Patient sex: M
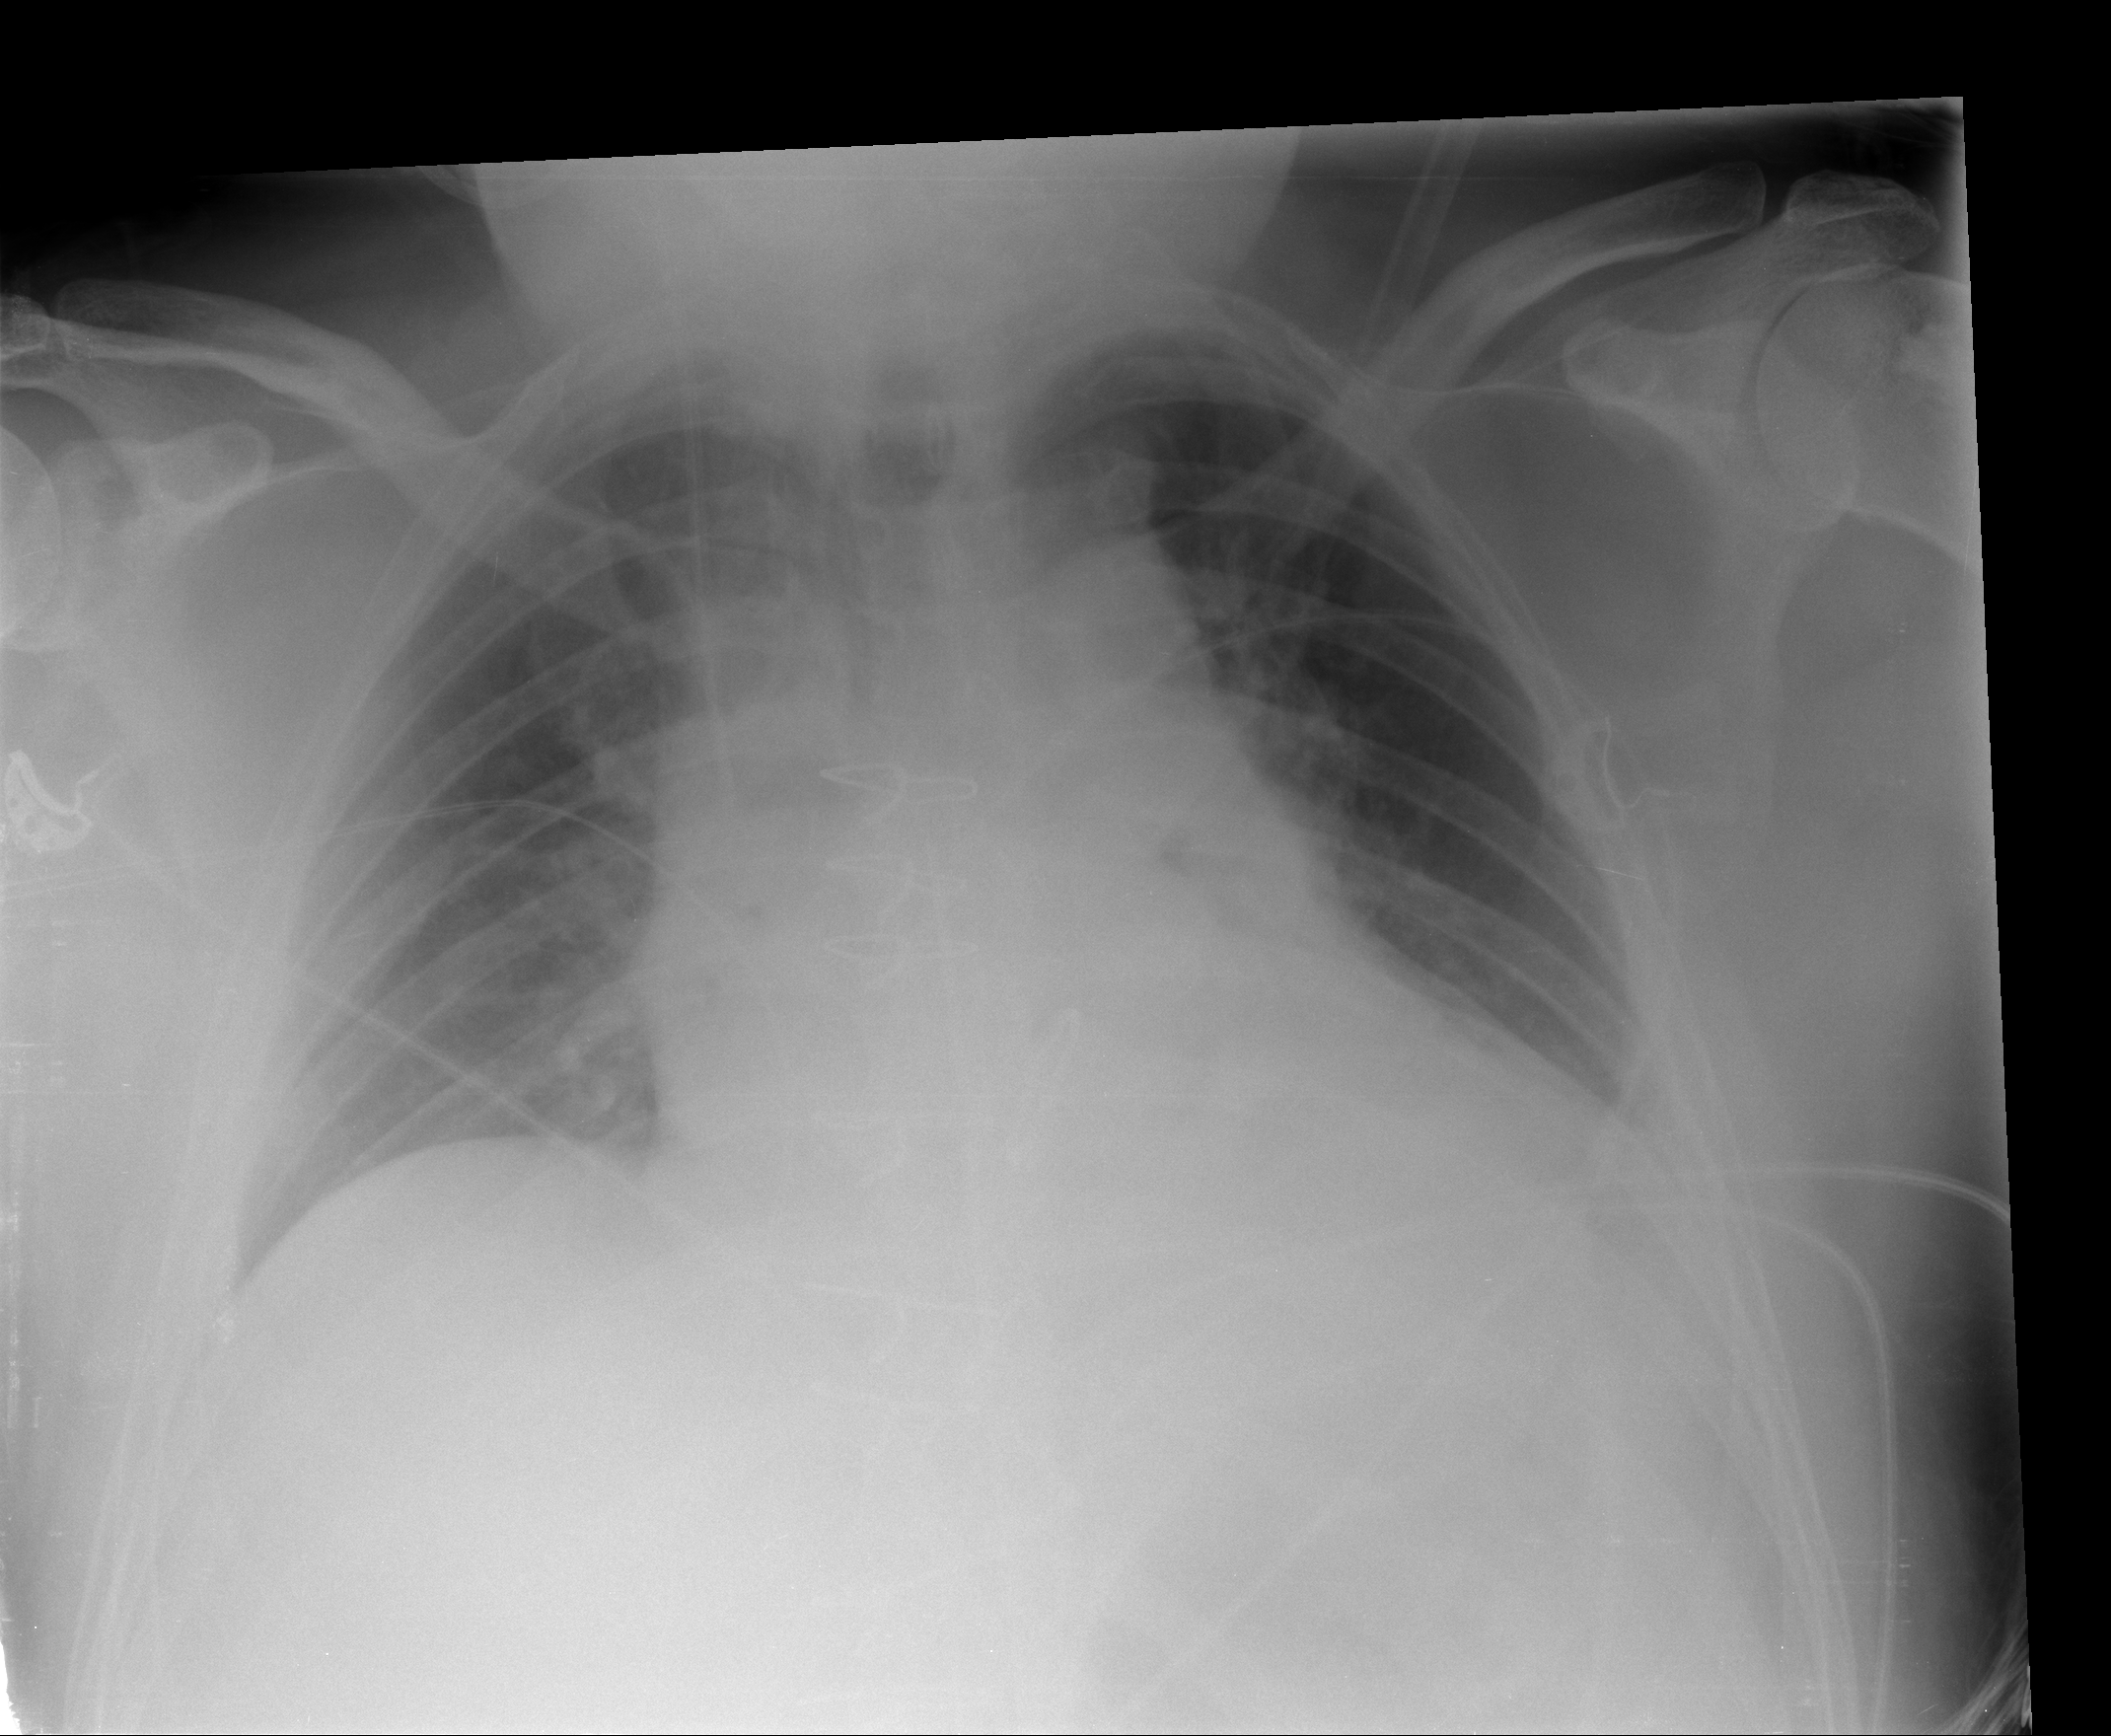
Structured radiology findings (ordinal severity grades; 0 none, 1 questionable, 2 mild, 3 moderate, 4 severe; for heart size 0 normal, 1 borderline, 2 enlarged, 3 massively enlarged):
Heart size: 0
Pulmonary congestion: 2
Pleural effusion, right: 1
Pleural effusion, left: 1
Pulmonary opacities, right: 0
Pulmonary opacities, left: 0
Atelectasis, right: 2
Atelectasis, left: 2